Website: walmart
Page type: gifting
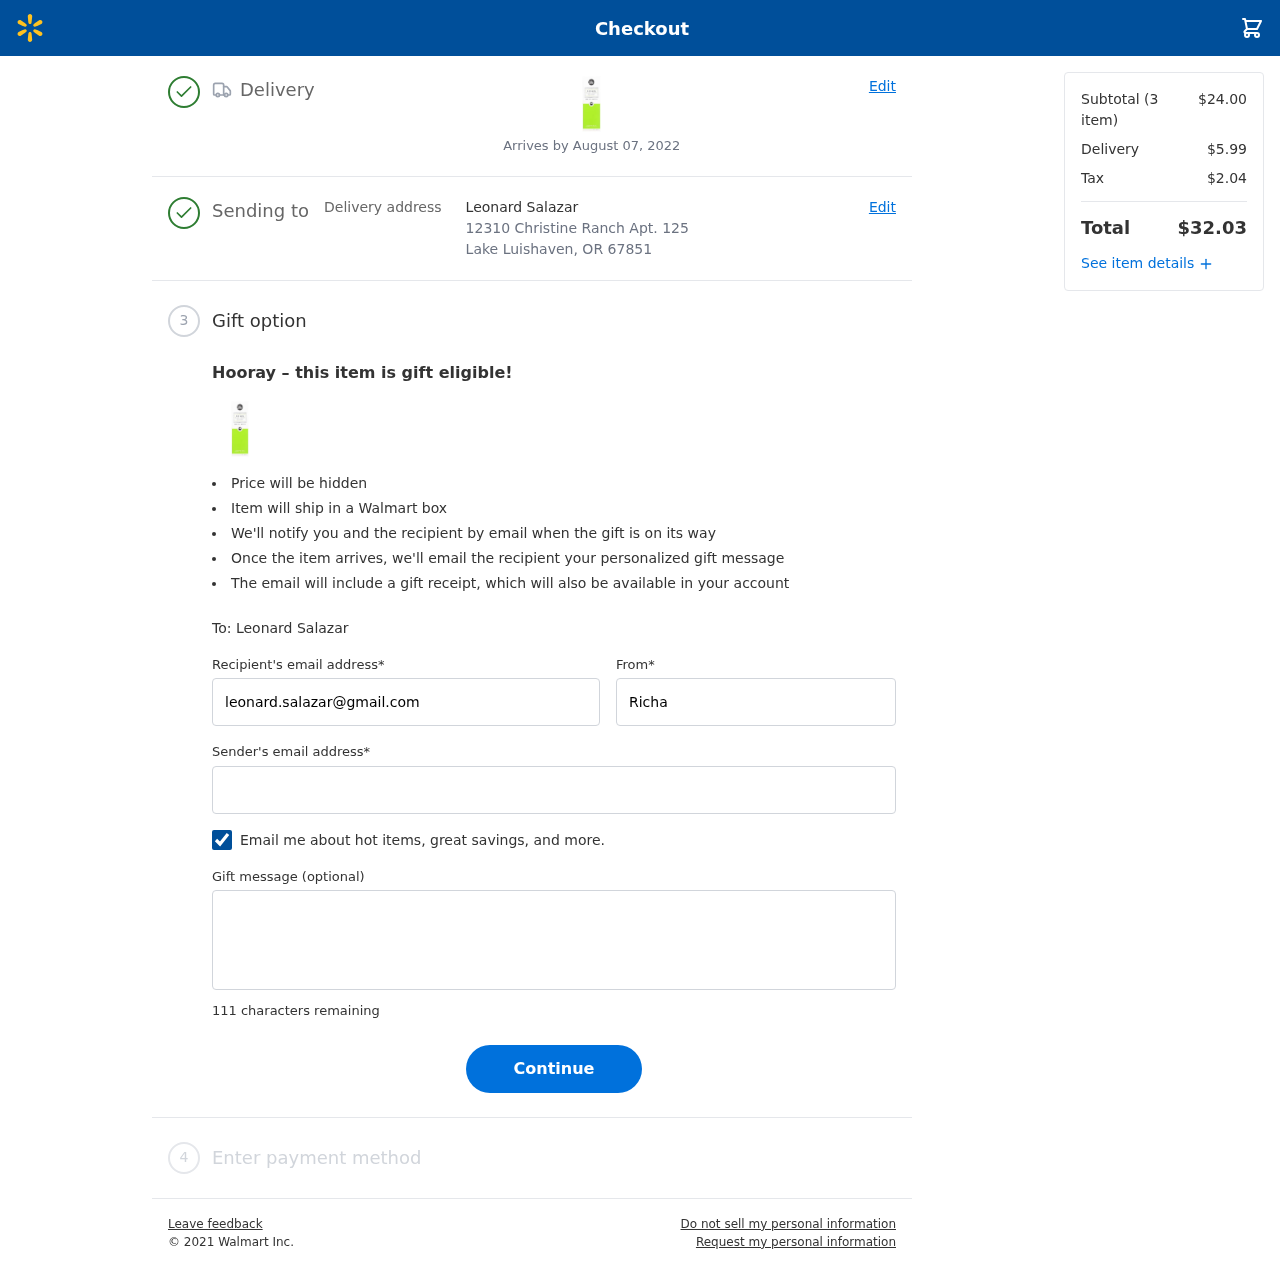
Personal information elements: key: PII_CITY_STATE_ZIP
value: Lake Luishaven, OR 67851
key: PII_EMAIL
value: richardwatson@hotmail.com
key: PII_FIRSTNAME
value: Richard
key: PII_GIFT_EMAIL
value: leonard.salazar@gmail.com
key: PII_GIFT_FULLNAME
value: Leonard Salazar
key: PII_GIFT_MESSAGE
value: Hey Leonard, I know how hard you work with your hands, so I thought this sweet pear hand cream would be a perfect treat for you. Hope it brings a little luxury to your day! Enjoy!
Richard
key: PII_STREET
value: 12310 Christine Ranch Apt. 125
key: PII_GIFT_FIRSTNAME
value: Leonard
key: PII_GIFT_LASTNAME
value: Salazar
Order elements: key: ORDER_DELIVERY_DATE
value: Arrives by August 07, 2022
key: ORDER_NUM_ITEMS
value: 3
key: ORDER_SUBTOTAL
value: $24.00
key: ORDER_SHIPPING_COST
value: $5.99
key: ORDER_TAX
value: $2.04
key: ORDER_TOTAL
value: $32.03